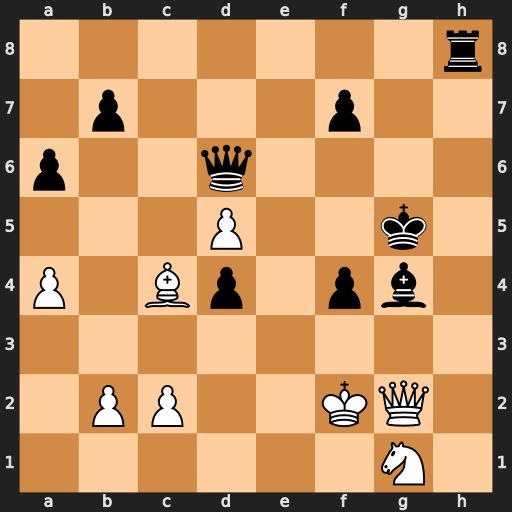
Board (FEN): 7r/1p3p2/p2q4/3P2k1/P1Bp1pb1/8/1PP2KQ1/6N1
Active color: w
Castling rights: -
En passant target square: -
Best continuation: Nf3+ Kf6 Qxg4